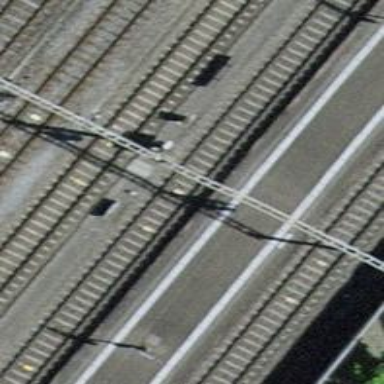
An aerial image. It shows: Railway signal.